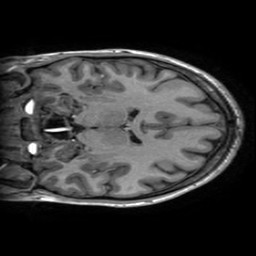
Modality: T1w
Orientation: coronal
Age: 30
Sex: female
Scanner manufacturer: ge
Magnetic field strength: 3 T
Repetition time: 0.00724 s
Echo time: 0.0027 s